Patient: sex M, age 25
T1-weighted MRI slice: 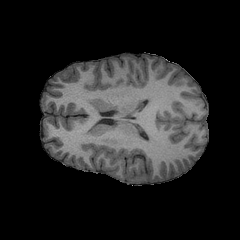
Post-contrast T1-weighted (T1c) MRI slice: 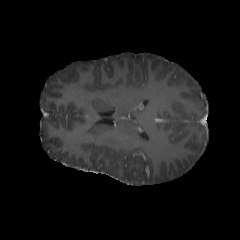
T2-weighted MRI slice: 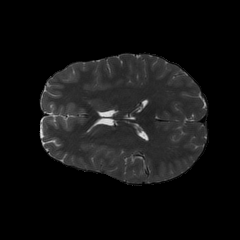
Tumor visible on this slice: no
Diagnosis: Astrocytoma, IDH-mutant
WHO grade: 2